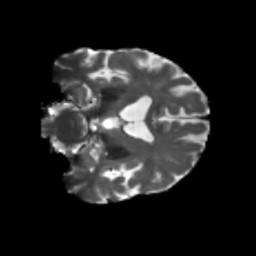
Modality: T2w
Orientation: coronal
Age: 68
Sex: male
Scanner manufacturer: siemens
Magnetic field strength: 3 T
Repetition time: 5.25 s
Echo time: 0.08 s